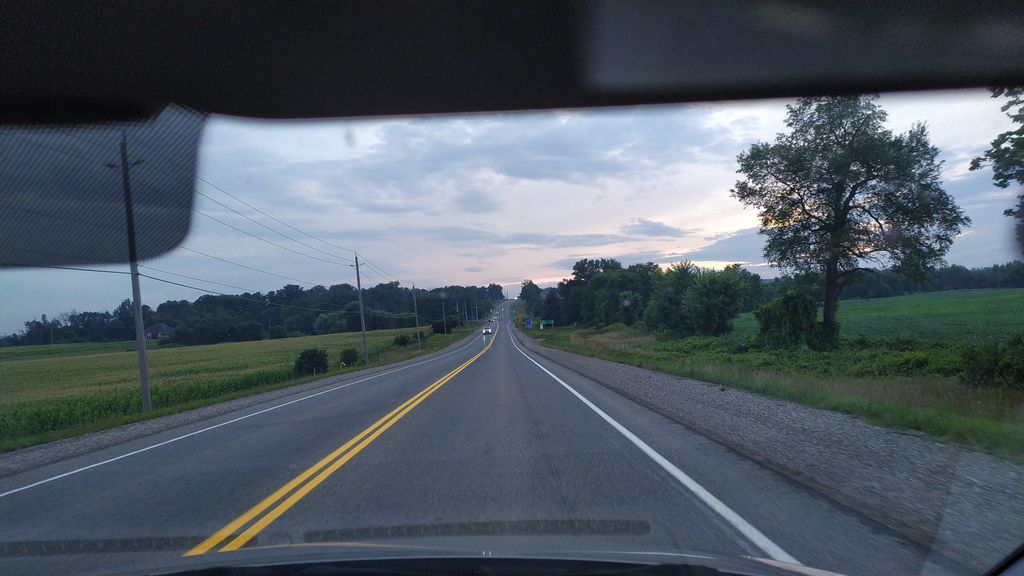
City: kitchener-waterloo